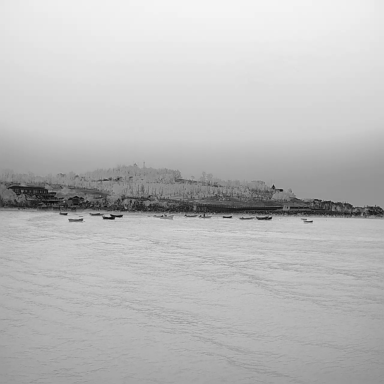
There are 13 bulk_carriers in the infrared image.